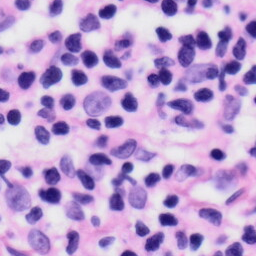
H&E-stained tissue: Skin